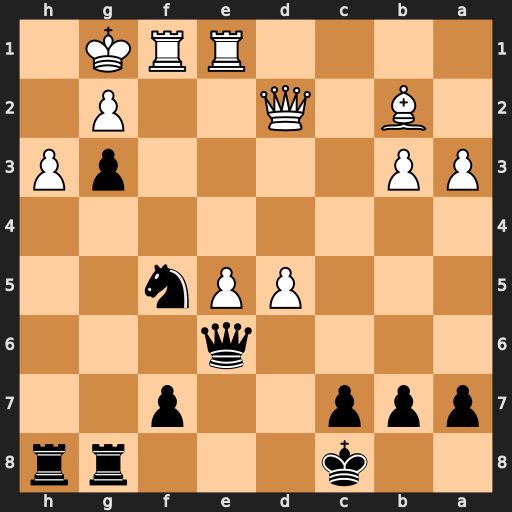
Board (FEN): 2k3rr/ppp2p2/4q3/3PPn2/8/PP4pP/1B1Q2P1/4RRK1
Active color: b
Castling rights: -
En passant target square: -
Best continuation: Qb6+ Kh1 Rxh3+ gxh3 g2+ Qxg2 Rxg2